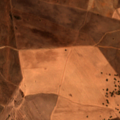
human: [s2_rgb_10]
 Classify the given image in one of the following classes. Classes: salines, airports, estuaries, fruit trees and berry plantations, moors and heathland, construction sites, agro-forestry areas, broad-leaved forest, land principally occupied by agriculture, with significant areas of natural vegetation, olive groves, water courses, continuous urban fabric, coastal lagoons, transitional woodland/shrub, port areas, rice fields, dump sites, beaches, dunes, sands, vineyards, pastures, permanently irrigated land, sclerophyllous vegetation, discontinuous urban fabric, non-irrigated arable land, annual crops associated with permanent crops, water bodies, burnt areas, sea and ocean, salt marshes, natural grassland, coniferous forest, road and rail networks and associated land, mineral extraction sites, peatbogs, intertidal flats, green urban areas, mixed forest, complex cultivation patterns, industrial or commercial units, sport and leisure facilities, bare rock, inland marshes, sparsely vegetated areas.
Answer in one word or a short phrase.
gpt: non-irrigated arable land, olive groves, complex cultivation patterns, transitional woodland/shrub